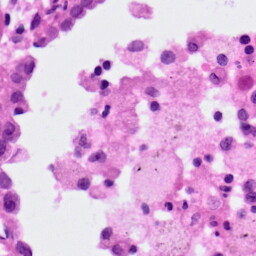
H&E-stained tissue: Lung